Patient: sex M, age 71
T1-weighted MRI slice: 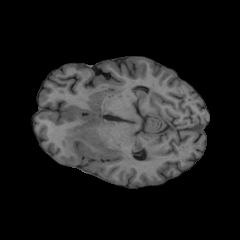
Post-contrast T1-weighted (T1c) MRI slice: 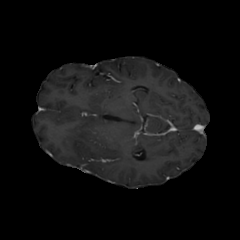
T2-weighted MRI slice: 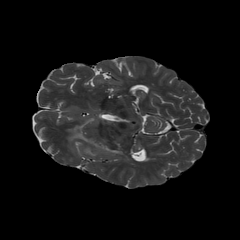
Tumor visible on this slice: yes
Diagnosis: Glioblastoma, IDH-wildtype
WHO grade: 4